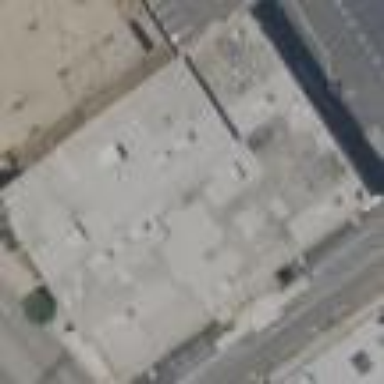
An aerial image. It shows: Building.